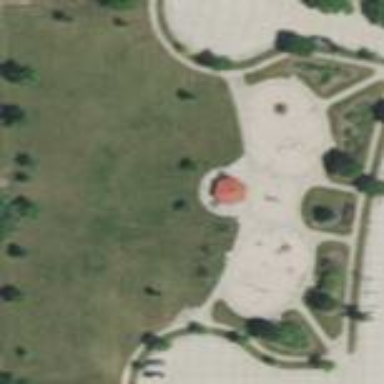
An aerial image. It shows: Lovely park for leisure and relaxation.